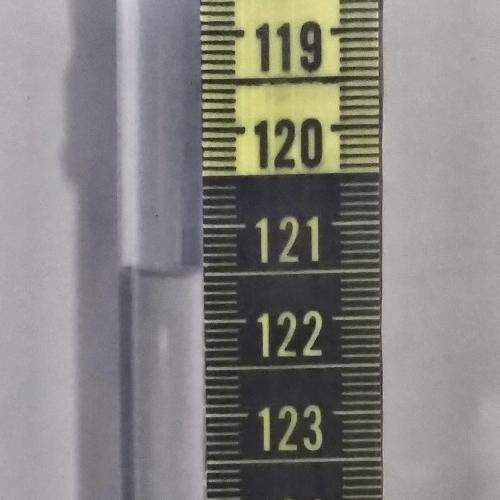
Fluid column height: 121.5 cm